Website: walmart
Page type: receipt
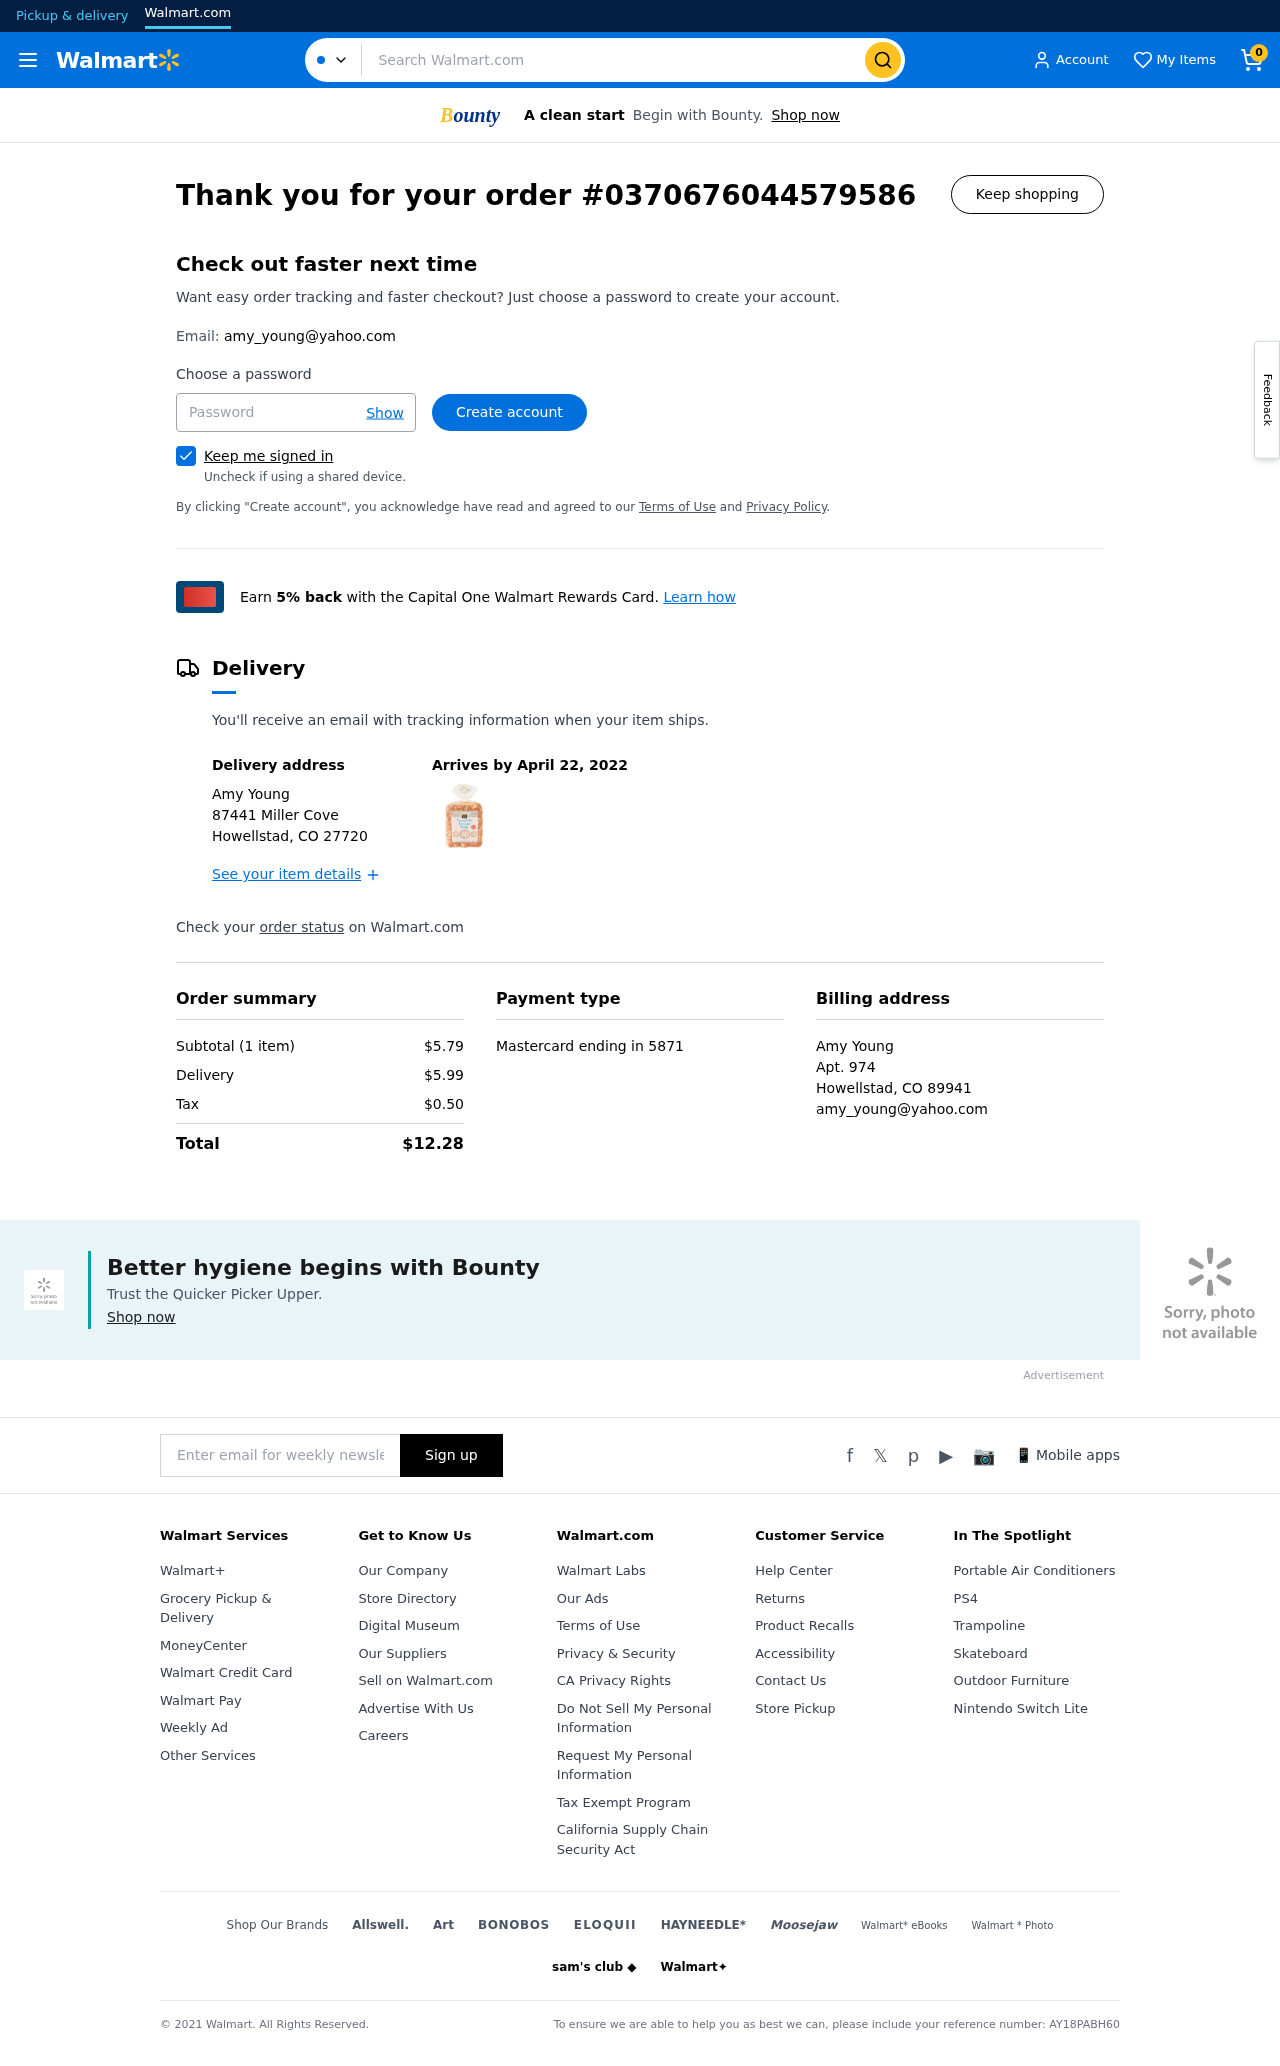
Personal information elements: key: PII_CARD_LAST4
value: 5871
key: PII_CARD_TYPE
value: Mastercard
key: PII_CITY_STATE_ZIP
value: Howellstad, CO 27720
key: PII_CITY_STATE_ZIP2
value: Howellstad, CO 89941
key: PII_EMAIL
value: amy_young@yahoo.com
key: PII_EMAIL2
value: amy_young@yahoo.com
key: PII_FULLNAME
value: Amy Young
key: PII_FULLNAME2
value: Amy Young
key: PII_STREET
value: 87441 Miller Cove
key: PII_STREET2
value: Apt. 974
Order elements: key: ORDER_NUM_ITEMS
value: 0
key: ORDER_ID
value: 0370676044579586
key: ORDER_DELIVERY_DATE
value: April 22, 2022
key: ORDER_NUM_ITEMS
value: Subtotal (1 item)
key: ORDER_SUBTOTAL
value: $5.79
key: ORDER_SHIPPING_COST
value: $5.99
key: ORDER_TAX
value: $0.50
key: ORDER_TOTAL
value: $12.28
Search elements: key: HEADER_SEARCH
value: Search Walmart.com